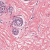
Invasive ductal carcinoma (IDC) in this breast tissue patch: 0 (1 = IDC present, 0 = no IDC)